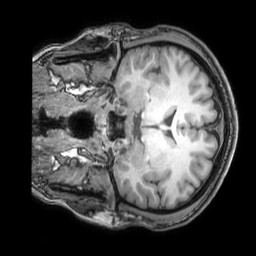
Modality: T1w
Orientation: coronal
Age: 21
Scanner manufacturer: philips
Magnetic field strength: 3 T
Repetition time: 0.007 s
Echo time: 0.003501 s